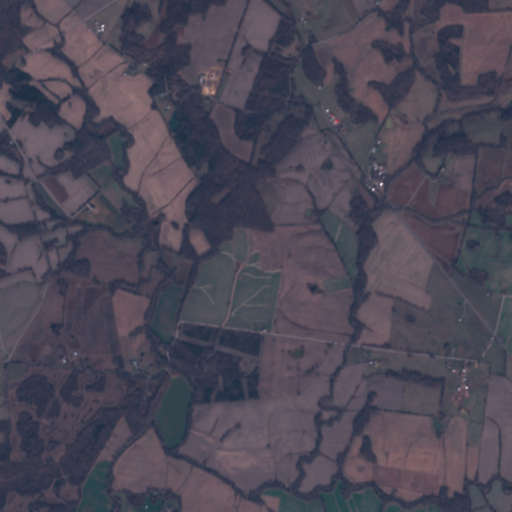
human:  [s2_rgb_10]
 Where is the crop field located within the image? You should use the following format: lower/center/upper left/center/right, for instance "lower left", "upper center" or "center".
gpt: There is no crop field in the image.